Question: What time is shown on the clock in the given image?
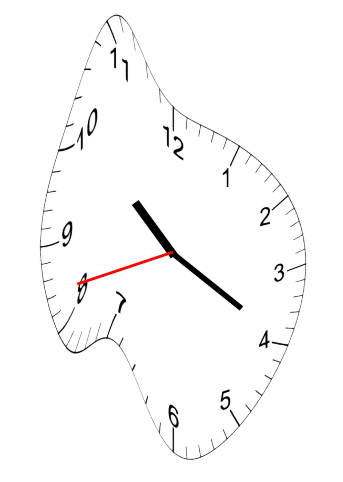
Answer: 10:19:42